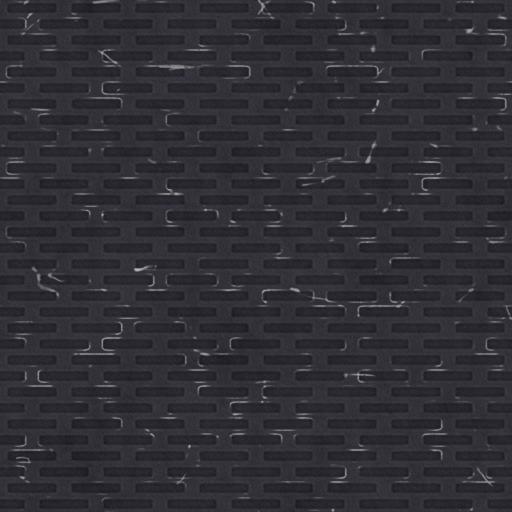
Tags: fence floor grid metal walkway